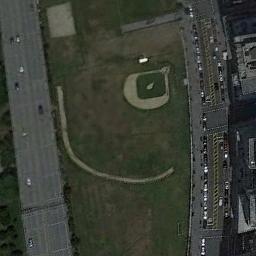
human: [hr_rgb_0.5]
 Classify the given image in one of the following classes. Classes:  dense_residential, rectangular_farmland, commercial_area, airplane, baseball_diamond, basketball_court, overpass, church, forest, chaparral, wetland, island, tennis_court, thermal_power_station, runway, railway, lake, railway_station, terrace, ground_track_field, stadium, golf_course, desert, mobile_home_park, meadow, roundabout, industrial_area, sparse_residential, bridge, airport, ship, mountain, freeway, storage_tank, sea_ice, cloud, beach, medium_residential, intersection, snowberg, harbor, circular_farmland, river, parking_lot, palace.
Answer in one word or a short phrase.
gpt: baseball_diamond